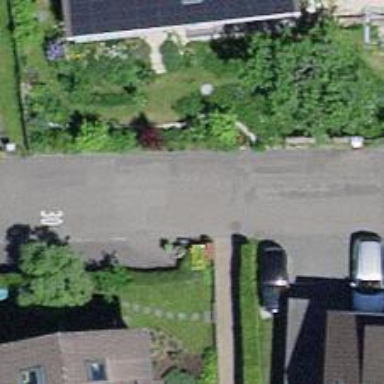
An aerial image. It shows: Residential road with asphalt surface.